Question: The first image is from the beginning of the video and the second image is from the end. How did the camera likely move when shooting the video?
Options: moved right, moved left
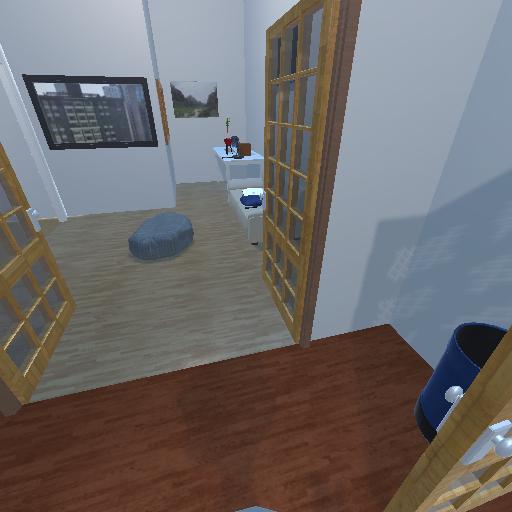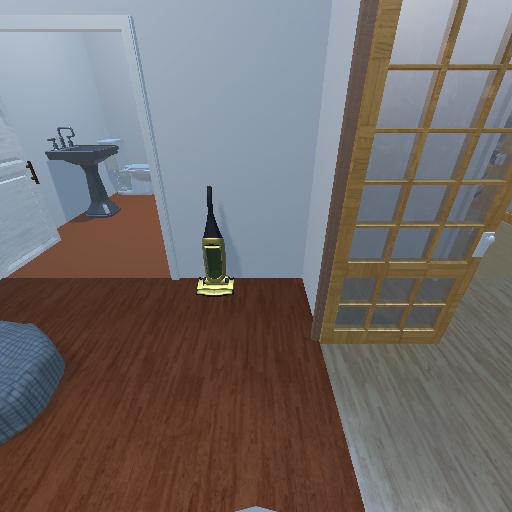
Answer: moved right